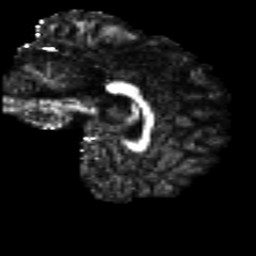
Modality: FA
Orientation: sagittal
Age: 30
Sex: male
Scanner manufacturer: siemens
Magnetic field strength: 3 T
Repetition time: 8.8 s
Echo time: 0.085 s